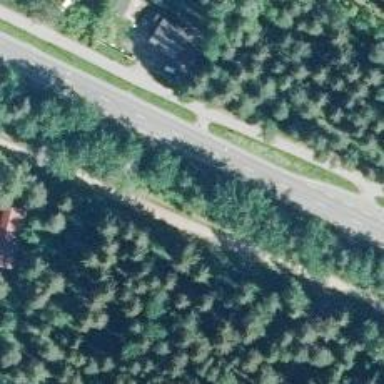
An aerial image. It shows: Trunk highway.